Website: lowes
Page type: customer-info-address
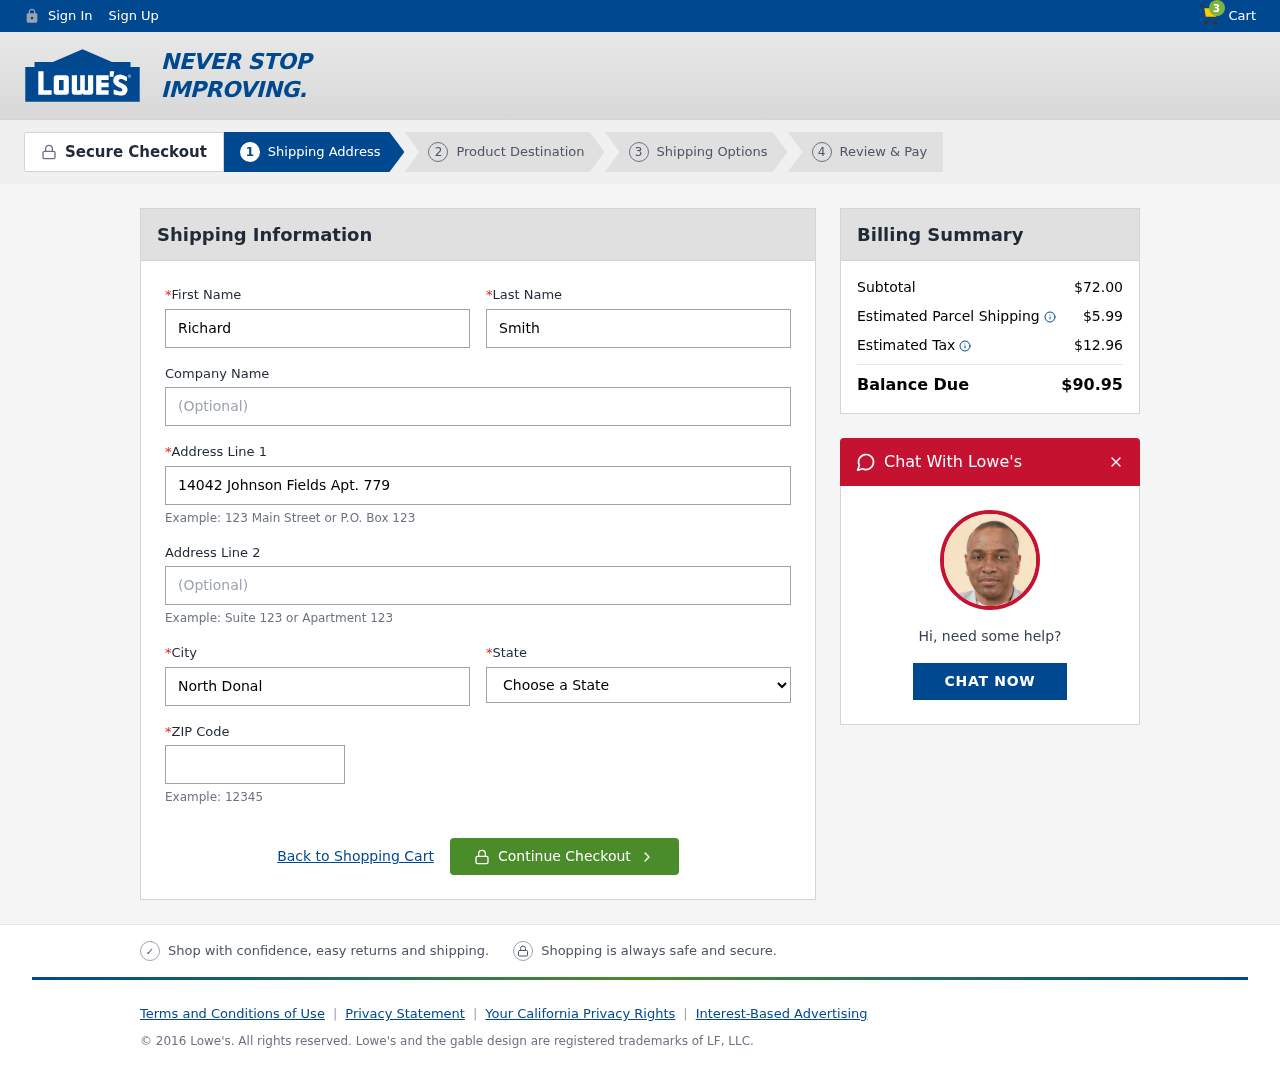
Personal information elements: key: PII_CITY
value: North Donaldmouth
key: PII_FIRSTNAME
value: Richard
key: PII_LASTNAME
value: Smith
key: PII_POSTCODE
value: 58155
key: PII_STATE
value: Alaska
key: PII_STREET
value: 14042 Johnson Fields Apt. 779
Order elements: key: ORDER_NUM_ITEMS
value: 3
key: ORDER_SUBTOTAL
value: $72.00
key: ORDER_SHIPPING_COST
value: $5.99
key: ORDER_TAX
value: $12.96
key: ORDER_TOTAL
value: $90.95